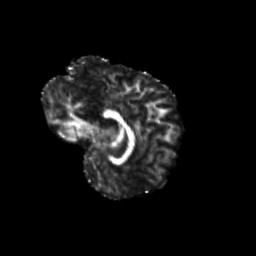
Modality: FA
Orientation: sagittal
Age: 11
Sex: male
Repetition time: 9.512 s
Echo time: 0.089 s